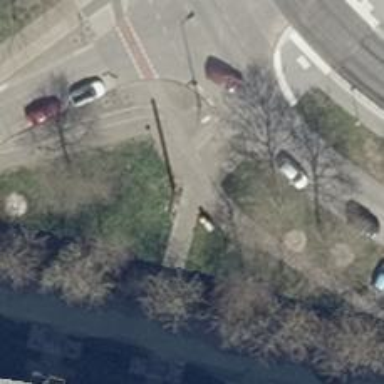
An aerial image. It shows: Footway with concrete surface.